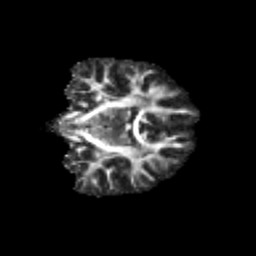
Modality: FA
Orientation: coronal
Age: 12
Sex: female
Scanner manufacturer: siemens
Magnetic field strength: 3 T
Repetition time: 3.8 s
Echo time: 0.07 s